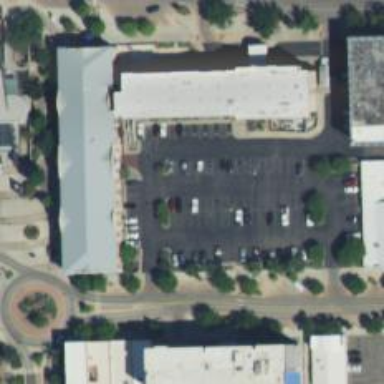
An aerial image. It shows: Parking space.